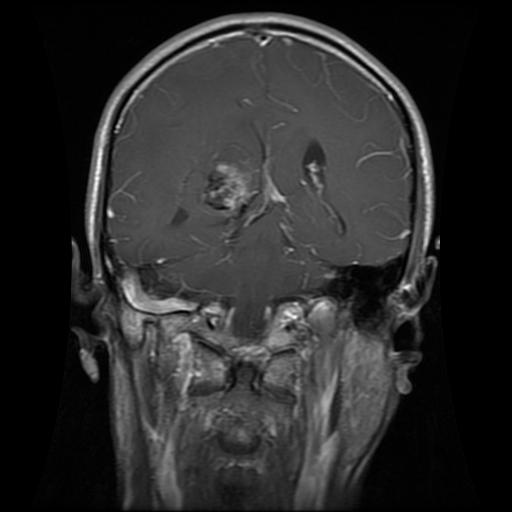
Label: glioma